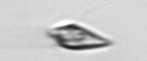
Label: Oxytoxum